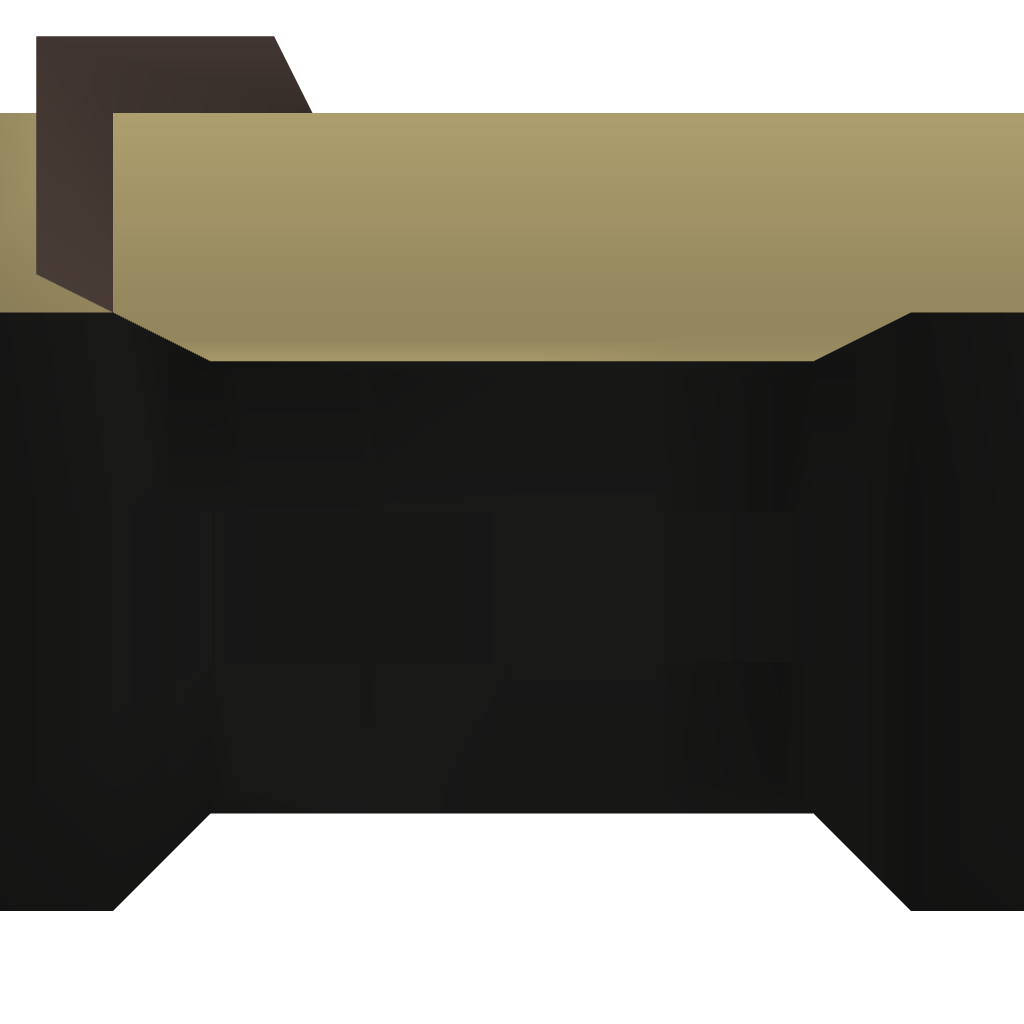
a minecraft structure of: Bus Station 2